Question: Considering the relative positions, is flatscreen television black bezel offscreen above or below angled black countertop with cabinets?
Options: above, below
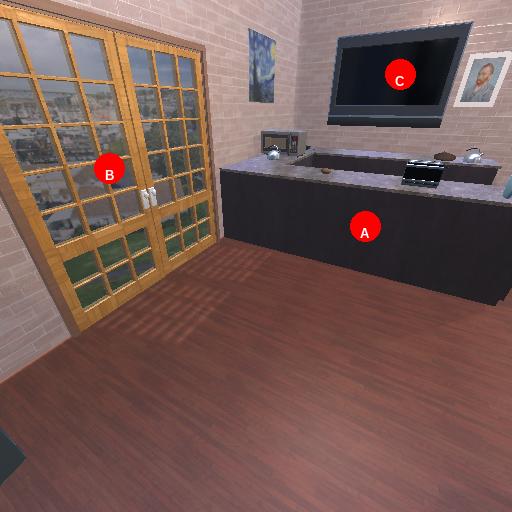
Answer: above